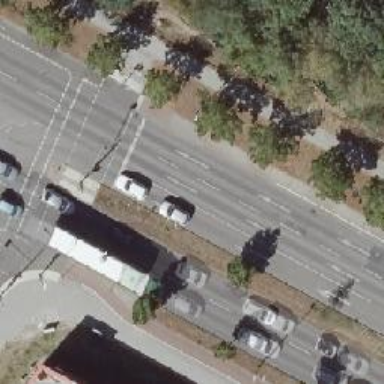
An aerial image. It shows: Road with traffic signals.